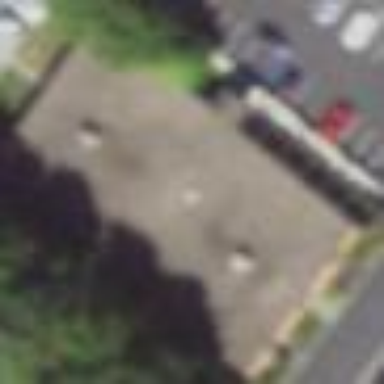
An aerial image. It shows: Office building.